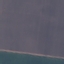
Land use / land cover: AnnualCrop